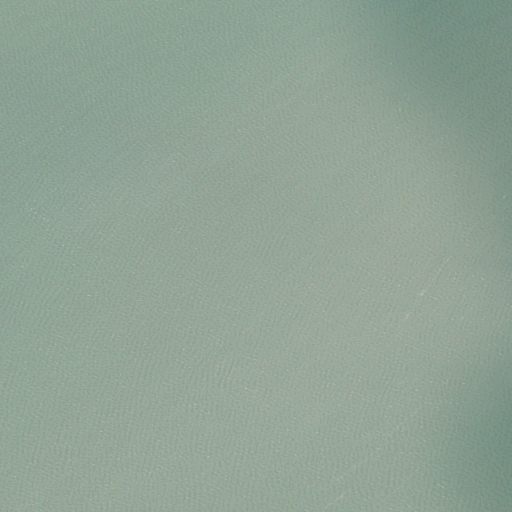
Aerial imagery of bar in Texas named Poverty Reef containing only open water